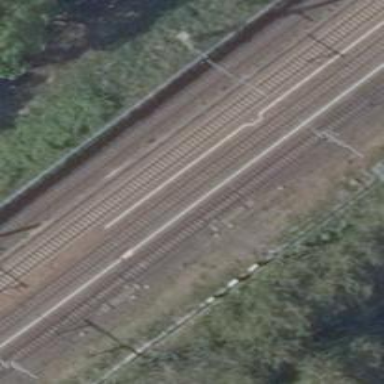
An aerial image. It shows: Railway switch.